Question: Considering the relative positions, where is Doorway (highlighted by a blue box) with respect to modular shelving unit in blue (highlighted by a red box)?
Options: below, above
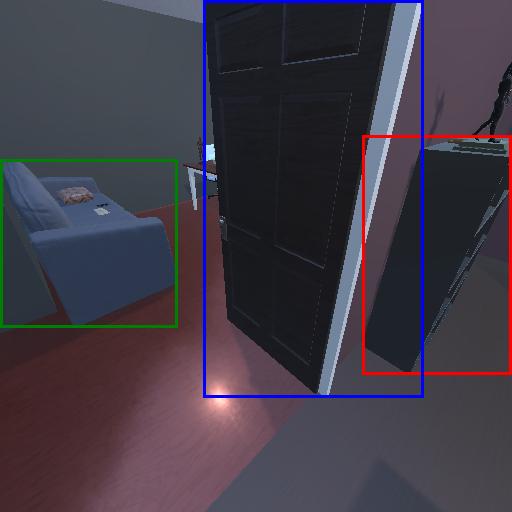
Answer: below